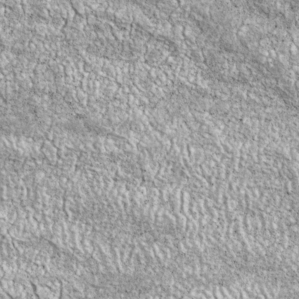
Label: non_frost